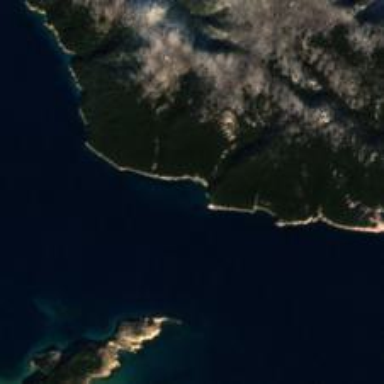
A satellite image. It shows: Beautiful bay with natural surroundings.